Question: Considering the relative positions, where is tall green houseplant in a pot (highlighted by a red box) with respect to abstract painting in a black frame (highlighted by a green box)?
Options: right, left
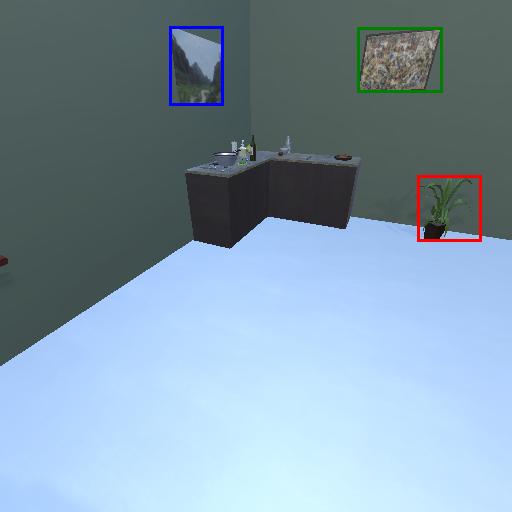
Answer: right